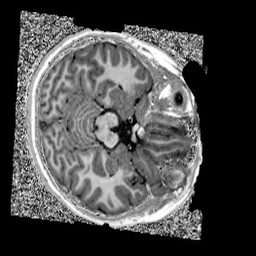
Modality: UNIT1
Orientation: axial
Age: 11
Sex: female
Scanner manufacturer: siemens
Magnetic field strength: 3 T
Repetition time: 4 s
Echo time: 0.00303 s